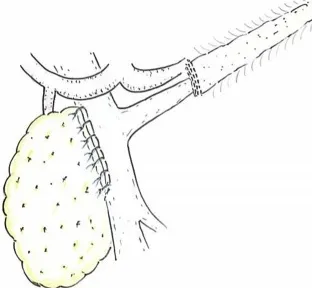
(b) Central pancreatectomy without reconstruction of the distal pancreas was performed.
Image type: radiology (x_ray)